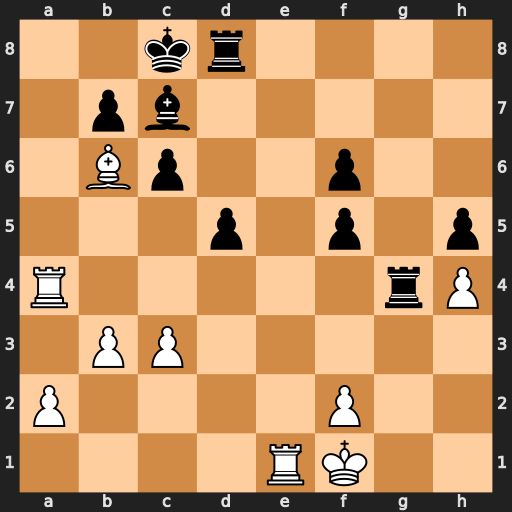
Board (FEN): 2kr4/1pb5/1Bp2p2/3p1p1p/R5rP/1PP5/P4P2/4RK2
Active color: w
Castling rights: -
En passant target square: -
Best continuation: Re7 Rxa4 Rxc7+